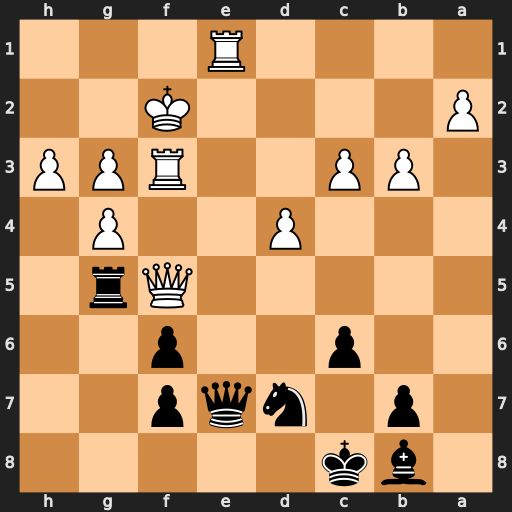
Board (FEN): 1bk5/1p1nqp2/2p2p2/5Qr1/3P2P1/1PP2RPP/P4K2/4R3
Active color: b
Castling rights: -
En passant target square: -
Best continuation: Bxg3+ Rxg3 Rxf5+